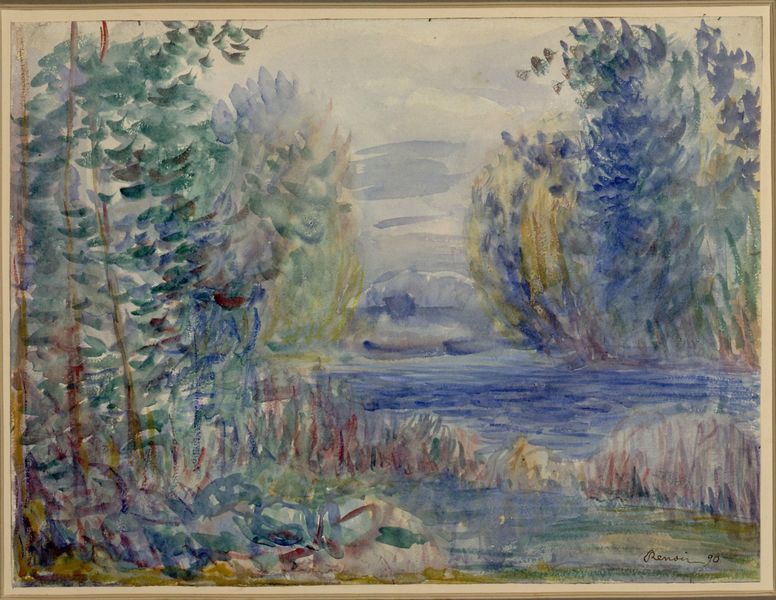
Titel: Flusslandschaft
Künstler: Pierre-Auguste Renoir
Standort: Wien
Institution: Albertina, Wien
Schlagwörter: baum, berg, blau, blätter, felsen, gemälde, himmel, wasser, wolken, aquarell, bäume, fluss, gelb, grün, impressionismus, landschaft, see, ufer, äste, braun, renoir, gras, rasen, rot, wiese, malerei, stein, signatur, ast, bach, baumstamm, ferne, gräser, natur, schilf, blatt, wald, ruhig, wellen, ruhe, herbst, winter, ausdruck, tannen, melancholie, striche, strich, tanne, pinsel, verschwommen, wals, skizzenhaft, blu, 1890, gimmel, 90